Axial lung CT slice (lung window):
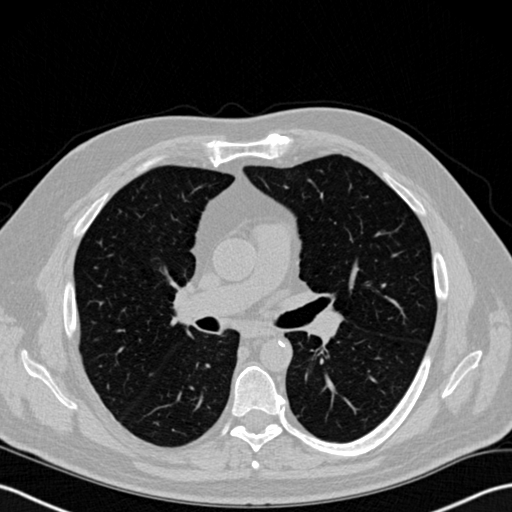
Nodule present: no